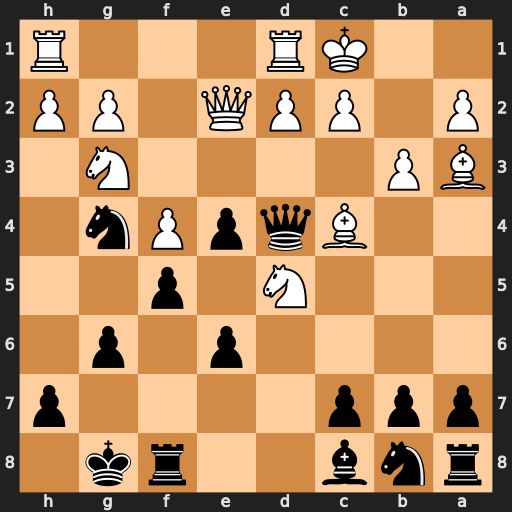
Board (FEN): rnb2rk1/ppp4p/4p1p1/3N1p2/2BqpPn1/BP4N1/P1PPQ1PP/2KR3R
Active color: b
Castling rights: -
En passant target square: -
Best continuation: Qa1#